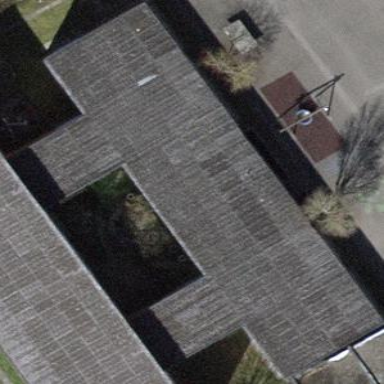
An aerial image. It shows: Building with skillion roof in dimgray color. The building itself is firebrick in color.